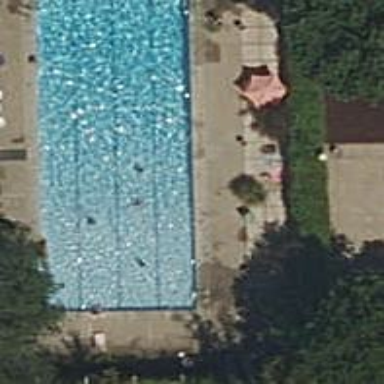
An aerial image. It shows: Swimming pool area designated for leisure and sport.